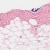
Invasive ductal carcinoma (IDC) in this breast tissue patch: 0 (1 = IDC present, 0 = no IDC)